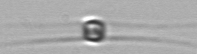
Label: Chaetoceros_similis